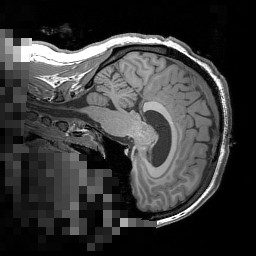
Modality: T1w
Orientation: sagittal
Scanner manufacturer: siemens
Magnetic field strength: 3 T
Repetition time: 1.5 s
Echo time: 0.00291 s